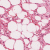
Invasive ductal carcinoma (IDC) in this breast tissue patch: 0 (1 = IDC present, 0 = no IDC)